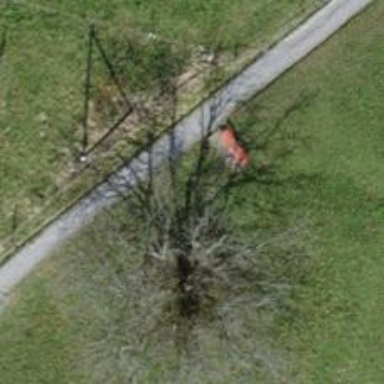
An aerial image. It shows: Red bench.